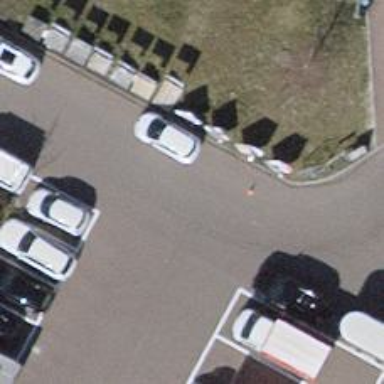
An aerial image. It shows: Asphalt parking aisle road.